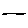
Label: line